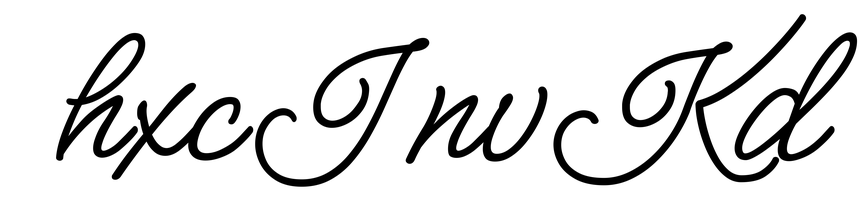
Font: MeowScript-Regular